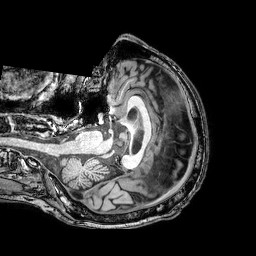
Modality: T1w
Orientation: axial
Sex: male
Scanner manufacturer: philips
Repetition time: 0.008112 s
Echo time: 0.00371 s